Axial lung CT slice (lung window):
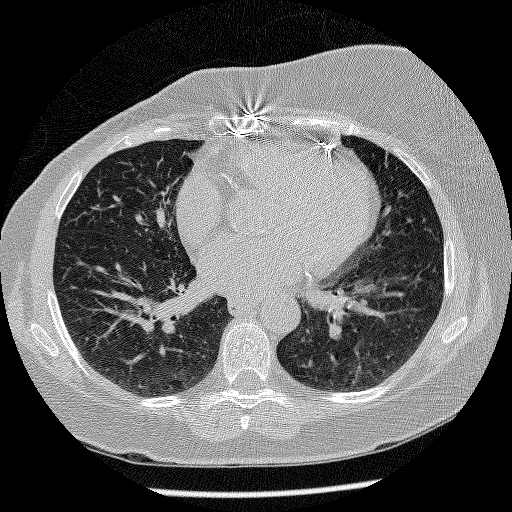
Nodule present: no